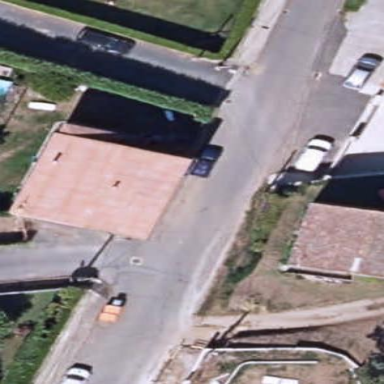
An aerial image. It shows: Simple and straightforward house.